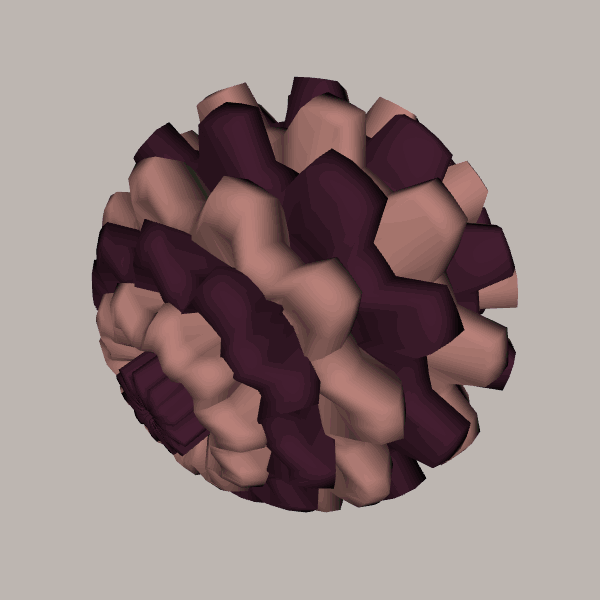
Background: light